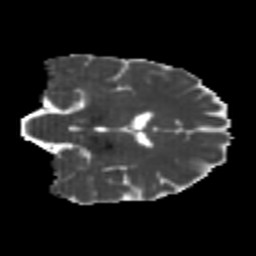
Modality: MD
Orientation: coronal
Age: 24
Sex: male
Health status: healthy
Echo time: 0.074 s